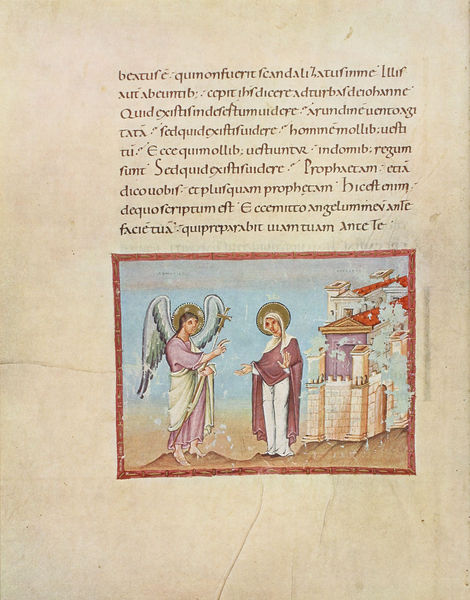
Titel: Codex Egberti
Institution: Trier, Stadtbibliothek/Stadtarchiv
Schlagwörter: blau, flügel, hand, himmel, umhang, wasser, stadt, frau, geste, haus, rot, schloss, gespräch, rahmen, bild, gold, mantel, kontrast, engel, schrift, zwei, modern, buch, burg, kreuz, text, pergament, heiligenschein, mittelalter, heilige, maria, madonna, miniatur, handschrift, verkündigung, latein, had, illustartion, mariä verkündigung, illumination